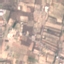
Land use / land cover: PermanentCrop